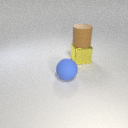
large blue rubber sphere to the left of large yellow metal cube